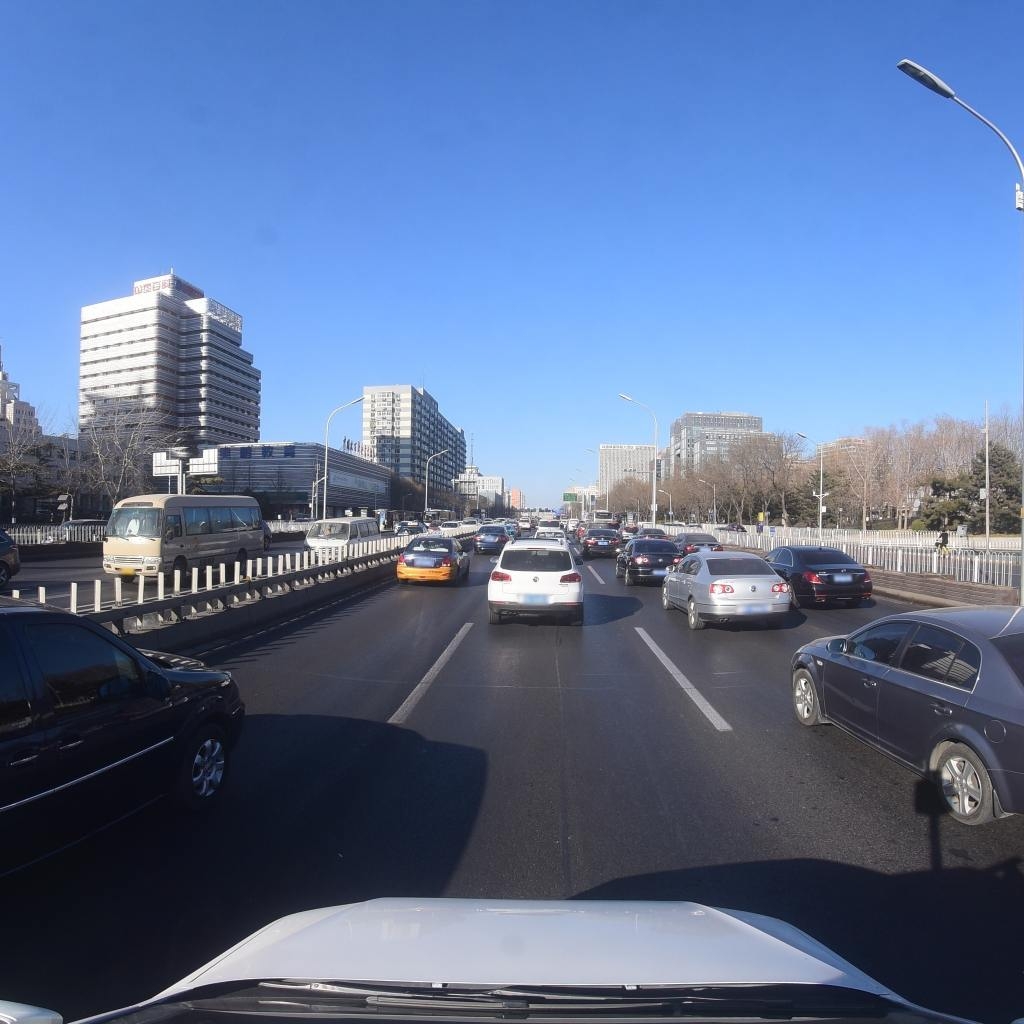
Region: Xicheng
Road damage annotations: transverse patch, longitudinal patch, transverse patch